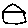
Label: house